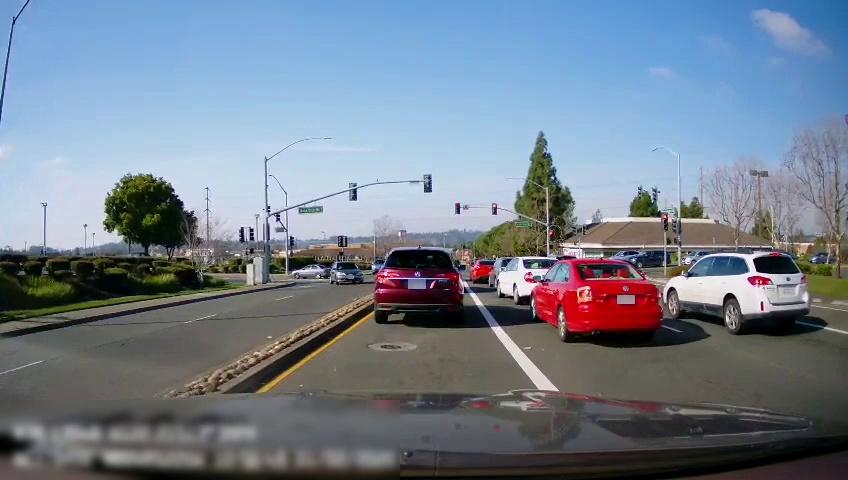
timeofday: Day
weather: Sunny
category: Drivable Space
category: Drivable Space
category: Vehicles | Car
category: Vehicles | Car
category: Vehicles | SUV
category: Vehicles | Car
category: Vehicles | Car
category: Vehicles | SUV
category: Vehicles | SUV
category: Vehicles | Car
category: Vehicles | Car
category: Vehicles | Car
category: Vehicles | Car
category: Vehicles | SUV
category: Vehicles | SUV
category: Lanes | Current Lane
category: Lanes | Alternate Lane
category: Lanes | Current Lane
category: Lanes | Current Lane
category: Lanes | Alternate Lane
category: Lanes | Opposite Lane
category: Traffic | Signs
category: Traffic | Signs
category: Traffic | Lights
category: Traffic | Lights
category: Traffic | Lights
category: Traffic | Lights
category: Traffic | Lights
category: Traffic | Lights
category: Traffic | Lights
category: Traffic | Lights
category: Traffic | Lights
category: Traffic | Lights
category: Traffic | Lights
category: Traffic | Lights
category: Traffic | Lights